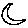
Label: moon